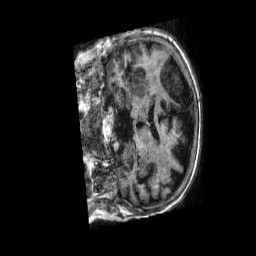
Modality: T1w
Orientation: coronal
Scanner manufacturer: philips
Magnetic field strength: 1.5 T
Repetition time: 0.008452 s
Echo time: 0.00389 s